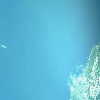
Label: water